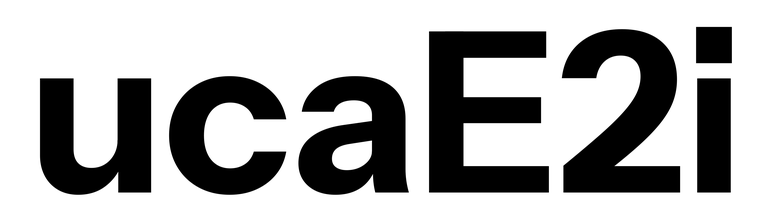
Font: InstrumentSans_Bold